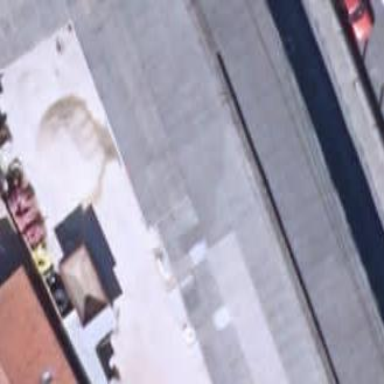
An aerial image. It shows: Industrial building.